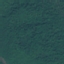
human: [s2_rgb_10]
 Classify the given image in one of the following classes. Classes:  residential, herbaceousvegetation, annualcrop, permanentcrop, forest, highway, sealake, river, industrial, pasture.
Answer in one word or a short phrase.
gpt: Forest